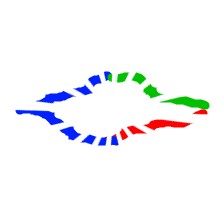
Shape: rhombus